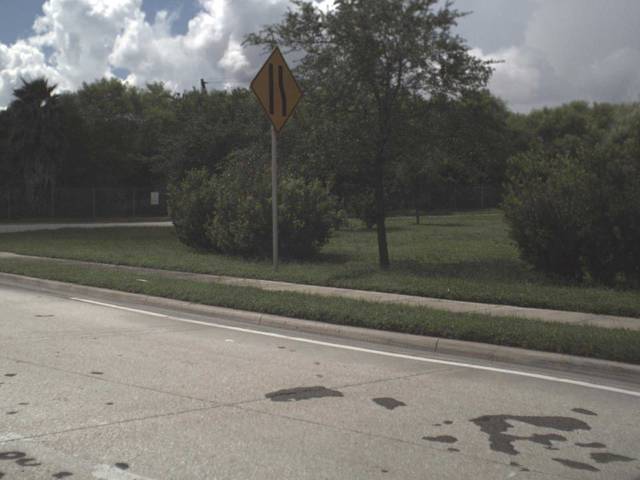
Region: United States
Coordinates: 27.937, -82.435